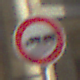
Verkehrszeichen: VerbotLastkraftwagenMitAnhaenger
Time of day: MorningAfternoon
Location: Outdoor (Urban)
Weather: PartlyCloudy
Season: NotSpecified
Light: Natural